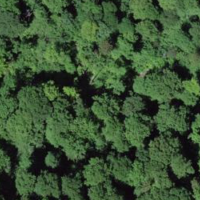
EUNIS habitat code: 41
Species observed at this site:
Symphoricarpos albus